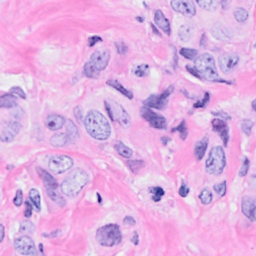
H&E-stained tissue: Breast